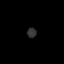
Tissue: skin
Cell type: Others
Senescence score: 0.7436
Nuclear area (px): 89
Mean DAPI intensity: 50.247